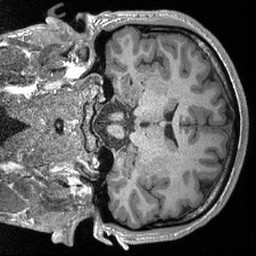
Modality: T1w
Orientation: coronal
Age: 23
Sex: male